Field crop: tomato
Growth stage: 2
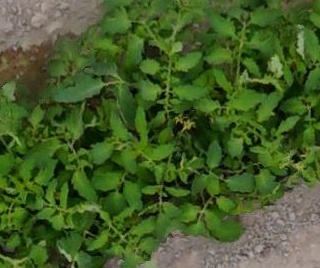
Species: tomato